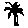
Label: cat